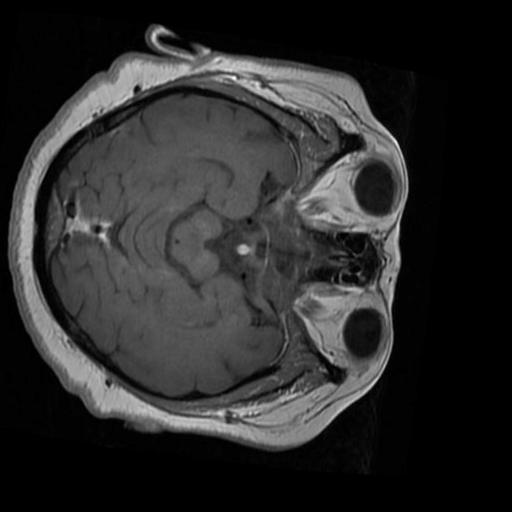
Label: brain_tumor